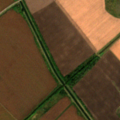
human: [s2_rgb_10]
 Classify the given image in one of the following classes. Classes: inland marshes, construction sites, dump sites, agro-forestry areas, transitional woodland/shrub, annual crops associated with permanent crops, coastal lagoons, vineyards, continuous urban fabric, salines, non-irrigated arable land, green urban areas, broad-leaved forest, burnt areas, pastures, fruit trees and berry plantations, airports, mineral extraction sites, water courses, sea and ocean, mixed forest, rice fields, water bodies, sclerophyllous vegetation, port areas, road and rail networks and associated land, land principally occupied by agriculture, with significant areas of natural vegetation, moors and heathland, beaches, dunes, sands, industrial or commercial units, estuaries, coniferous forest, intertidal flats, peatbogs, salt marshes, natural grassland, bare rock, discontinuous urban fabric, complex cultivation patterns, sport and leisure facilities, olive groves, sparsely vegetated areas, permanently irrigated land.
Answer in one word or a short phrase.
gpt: non-irrigated arable land